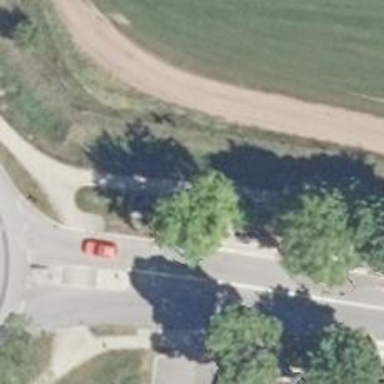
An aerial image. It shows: Asphalt path.